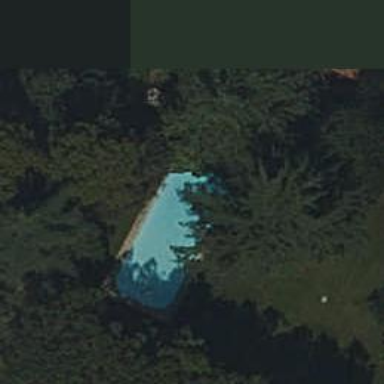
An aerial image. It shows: Swimming pool located in leisure land.